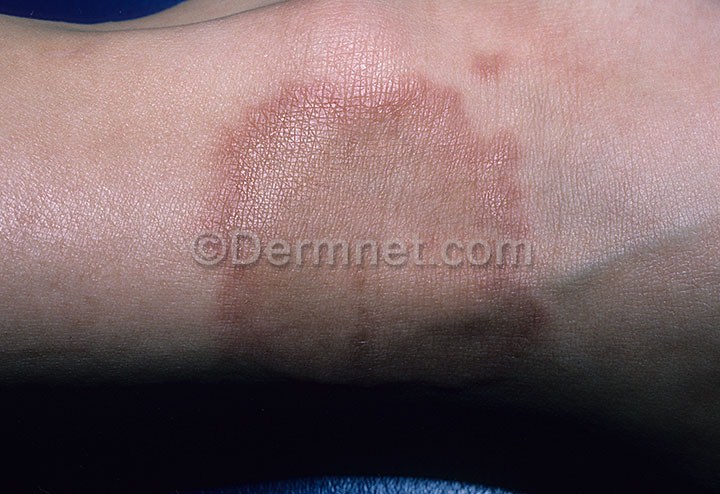
Disease: Systemic Disease